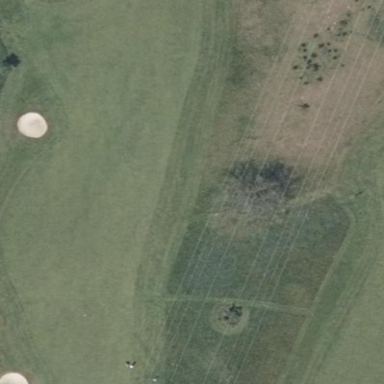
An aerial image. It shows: Golf fairway in the image.